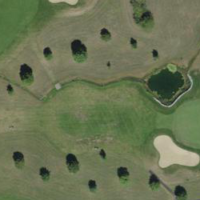
EUNIS habitat code: 53
Species observed at this site:
Orthetrum brunneum